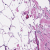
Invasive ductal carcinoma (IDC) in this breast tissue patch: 0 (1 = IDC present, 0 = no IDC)